Interaction volume radius: 10 \u00c5
Interaction volume height: 10 \u00c5
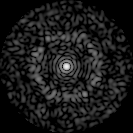
Disorder parameter: 0.8041